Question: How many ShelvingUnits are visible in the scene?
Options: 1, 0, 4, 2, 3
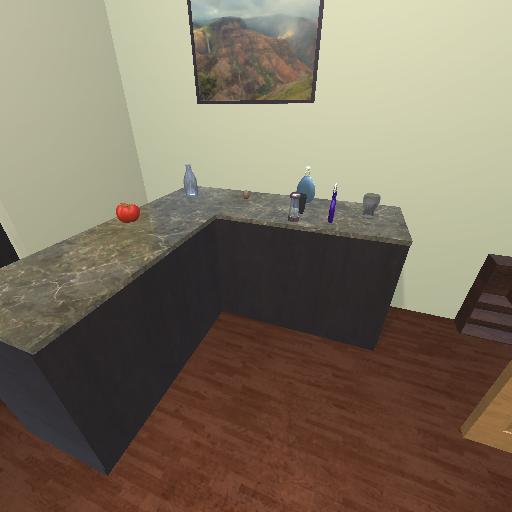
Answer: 1